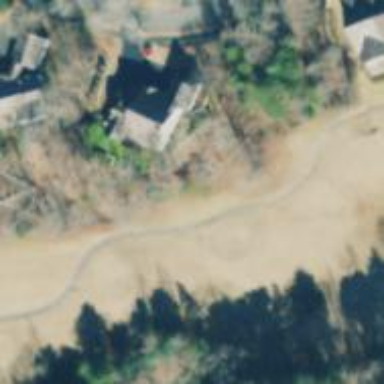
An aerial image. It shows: Path for both roads and golfers.